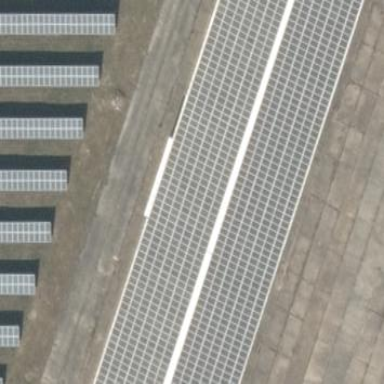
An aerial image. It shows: Building with solar power generator.